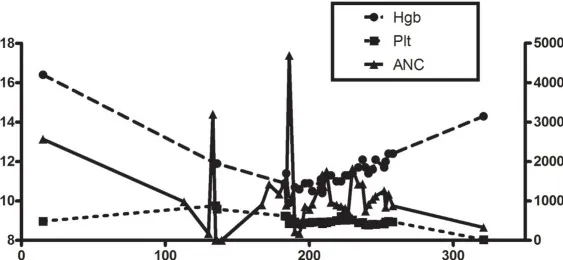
Hemoglobin, platelet, and absolute neutrophil counts for patient during clinical course.
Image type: pathology (fish)